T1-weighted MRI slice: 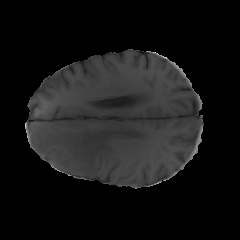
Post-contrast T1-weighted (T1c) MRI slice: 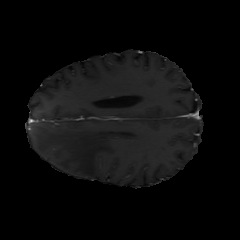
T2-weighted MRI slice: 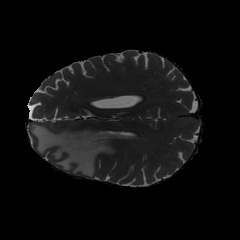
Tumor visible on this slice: yes